Interaction volume radius: 5 \u00c5
Interaction volume height: 10 \u00c5
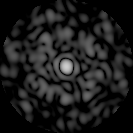
Disorder parameter: 0.8538